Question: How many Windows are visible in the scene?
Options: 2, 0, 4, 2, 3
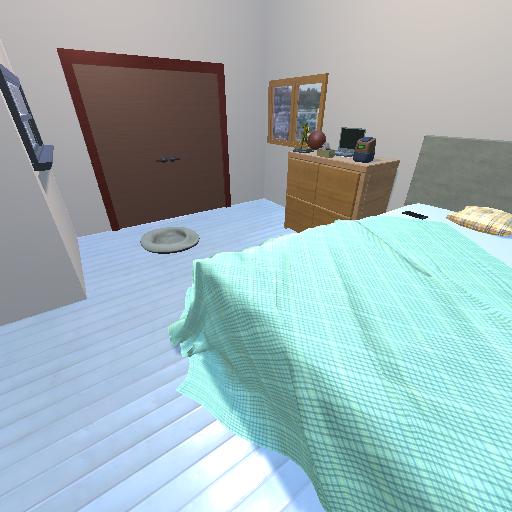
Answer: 2